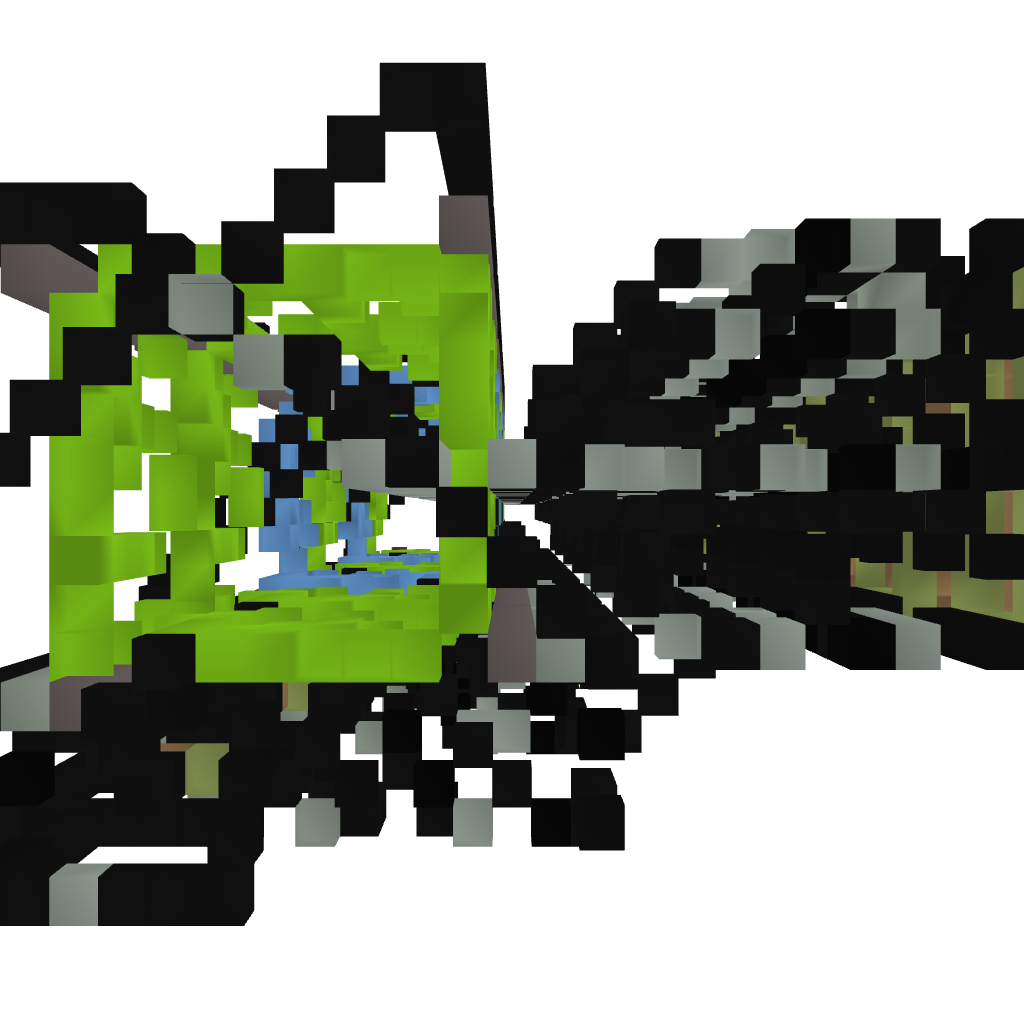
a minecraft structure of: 99 Hour Stopwatch w/ Reset